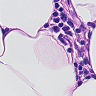
Metastatic tissue present: no